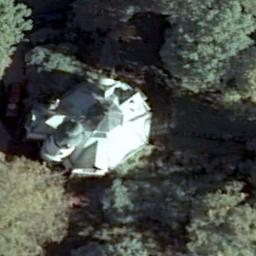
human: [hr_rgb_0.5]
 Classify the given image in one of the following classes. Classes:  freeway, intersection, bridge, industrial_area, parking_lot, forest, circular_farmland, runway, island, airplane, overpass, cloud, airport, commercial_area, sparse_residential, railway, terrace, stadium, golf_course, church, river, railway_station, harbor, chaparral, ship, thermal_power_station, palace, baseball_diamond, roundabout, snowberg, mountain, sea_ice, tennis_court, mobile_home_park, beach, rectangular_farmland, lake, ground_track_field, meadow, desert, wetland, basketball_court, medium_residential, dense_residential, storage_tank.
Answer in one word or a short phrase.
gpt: church